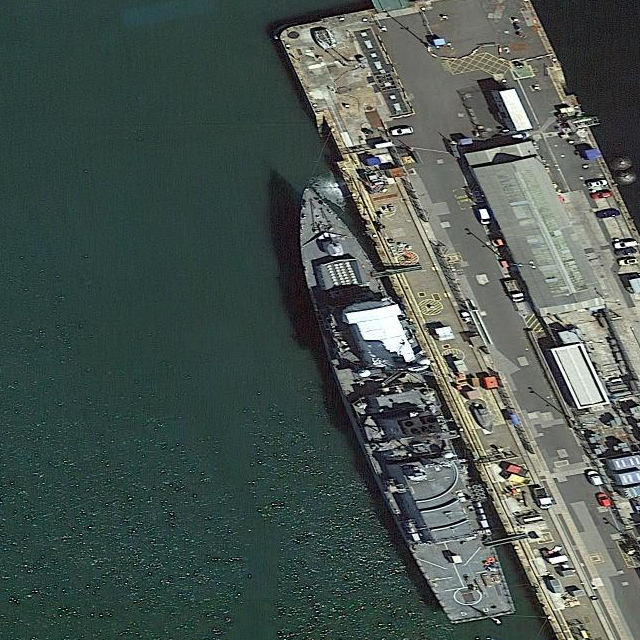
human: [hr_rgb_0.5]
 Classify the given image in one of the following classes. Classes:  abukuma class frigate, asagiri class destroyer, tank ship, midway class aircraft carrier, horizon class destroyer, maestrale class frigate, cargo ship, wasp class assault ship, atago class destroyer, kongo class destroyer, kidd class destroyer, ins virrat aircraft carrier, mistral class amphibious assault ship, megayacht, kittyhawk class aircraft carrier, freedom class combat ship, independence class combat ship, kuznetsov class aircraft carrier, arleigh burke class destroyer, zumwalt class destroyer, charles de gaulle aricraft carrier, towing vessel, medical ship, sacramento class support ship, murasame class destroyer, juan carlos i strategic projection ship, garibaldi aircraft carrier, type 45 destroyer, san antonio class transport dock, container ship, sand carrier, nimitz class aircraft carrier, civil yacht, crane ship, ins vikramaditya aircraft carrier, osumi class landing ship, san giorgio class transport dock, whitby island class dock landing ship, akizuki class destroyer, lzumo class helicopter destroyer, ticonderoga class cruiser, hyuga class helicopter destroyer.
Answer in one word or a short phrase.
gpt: Type 45 destroyer